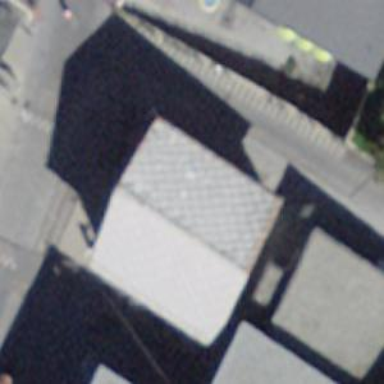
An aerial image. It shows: Outdoor shop.